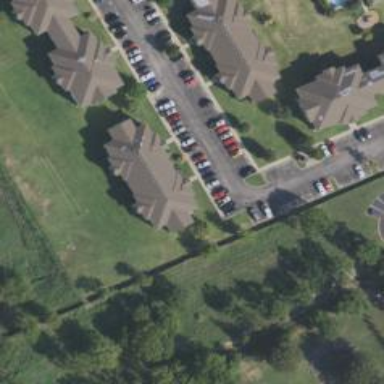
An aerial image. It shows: Parking space is available.